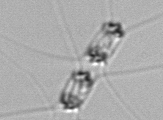
Label: Chaetoceros_didymus